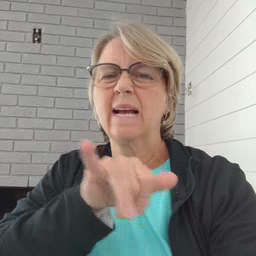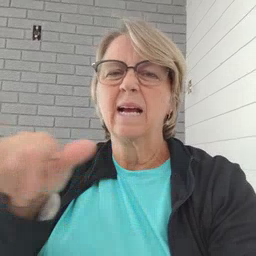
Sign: same